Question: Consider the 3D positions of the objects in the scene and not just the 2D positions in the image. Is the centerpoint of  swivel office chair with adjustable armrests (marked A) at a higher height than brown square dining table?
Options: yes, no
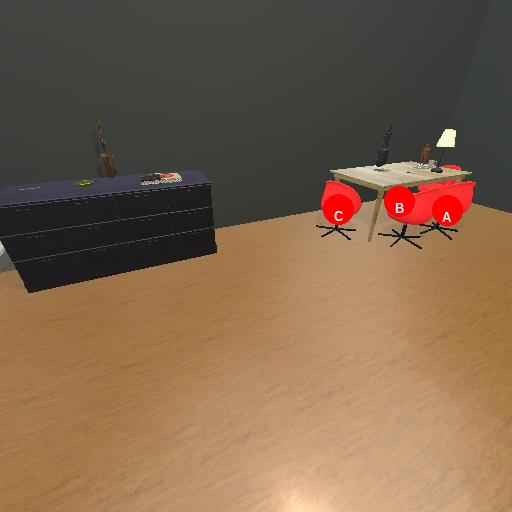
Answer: yes